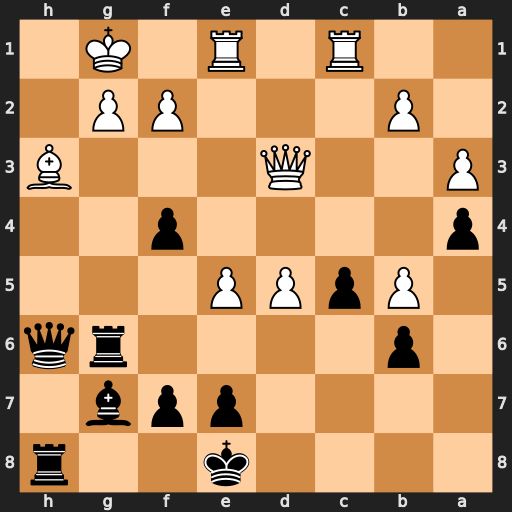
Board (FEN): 4k2r/4ppb1/1p4rq/1PpPP3/p4p2/P2Q3B/1P3PP1/2R1R1K1
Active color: b
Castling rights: k
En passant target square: -
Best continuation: Qxh3 Qxh3 Rxh3